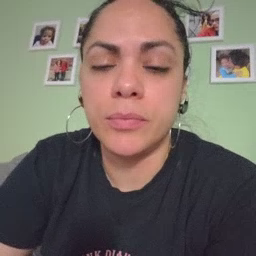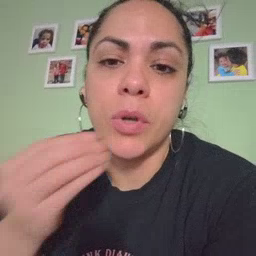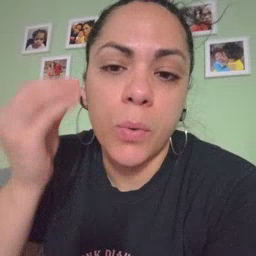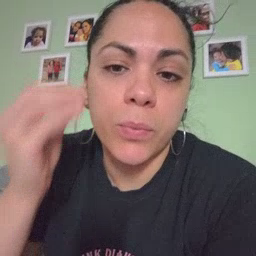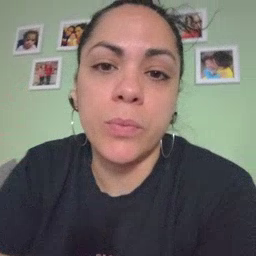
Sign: home